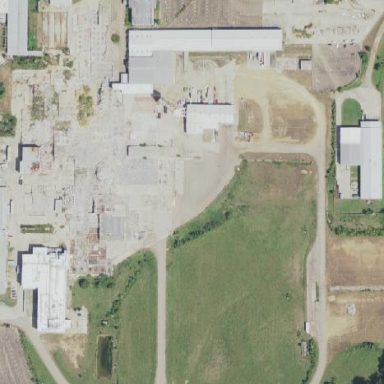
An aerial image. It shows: Historic factory.